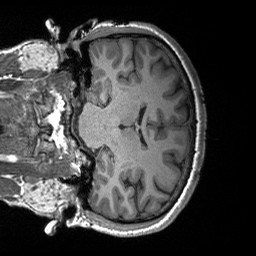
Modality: T1w
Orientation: coronal
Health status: healthy
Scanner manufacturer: siemens
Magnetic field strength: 3 T
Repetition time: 2.3 s
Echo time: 0.00228 s